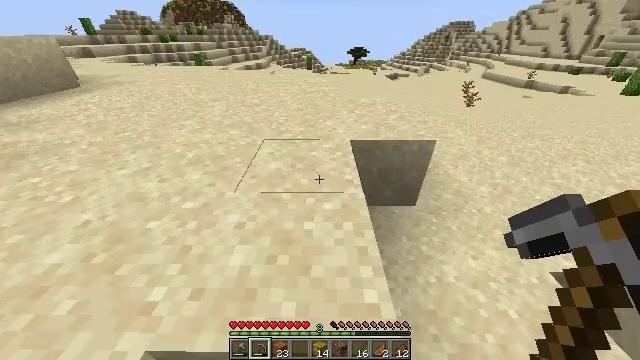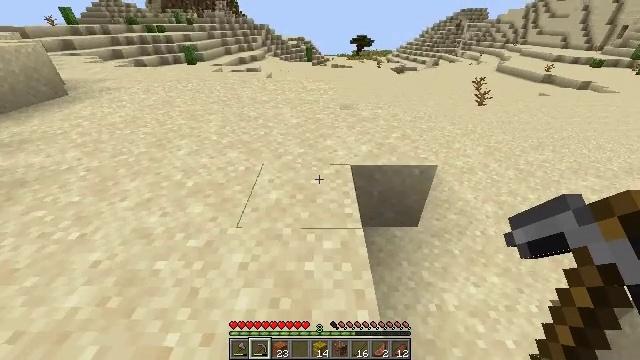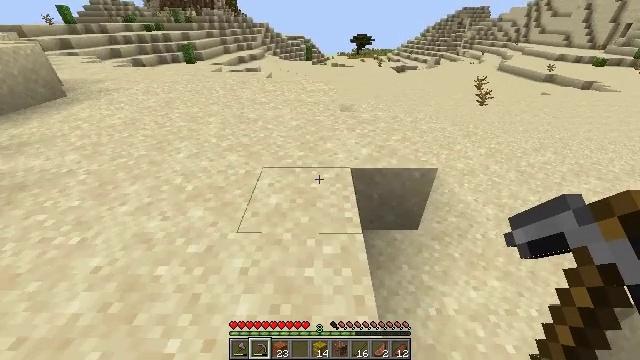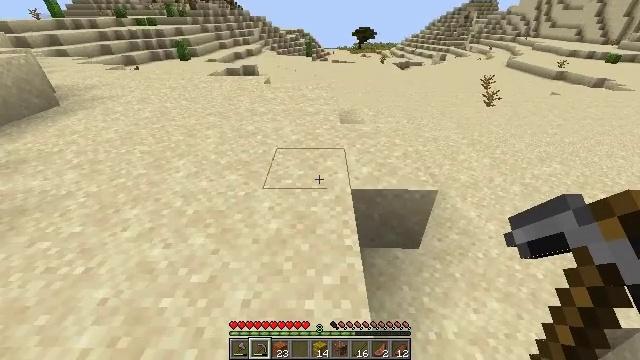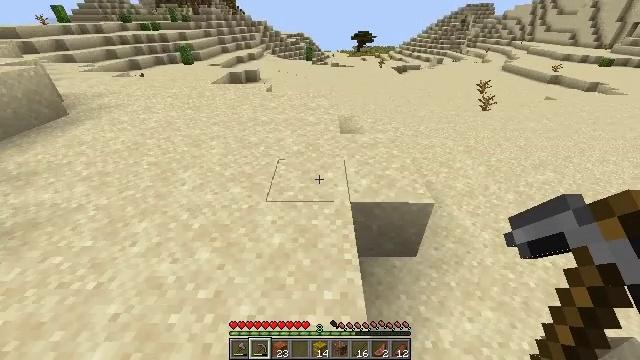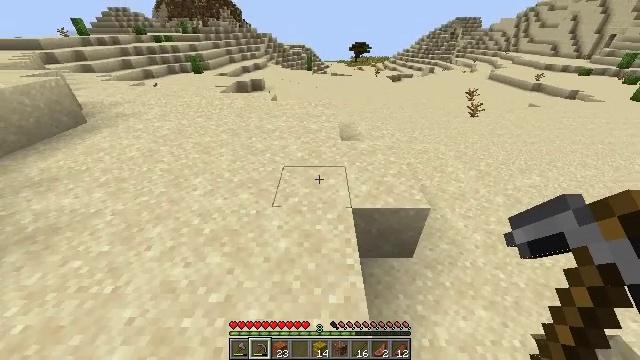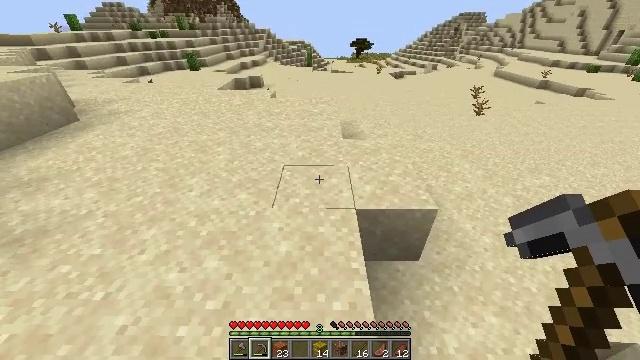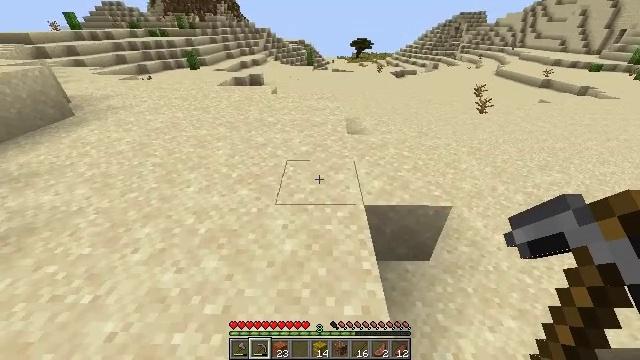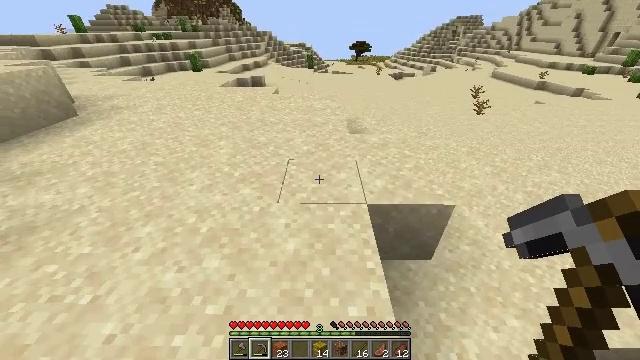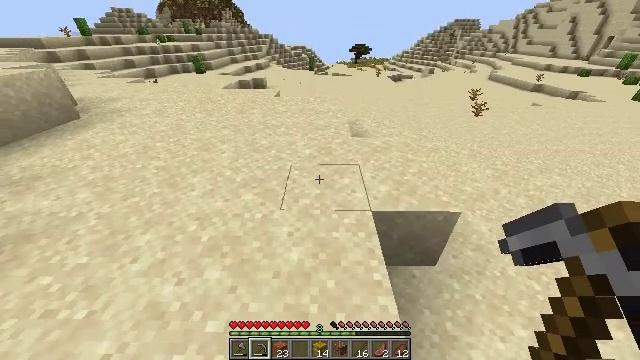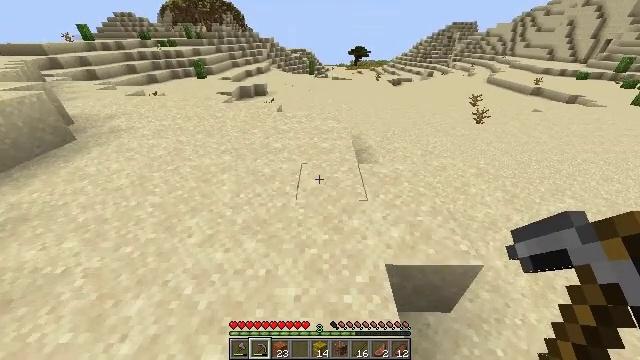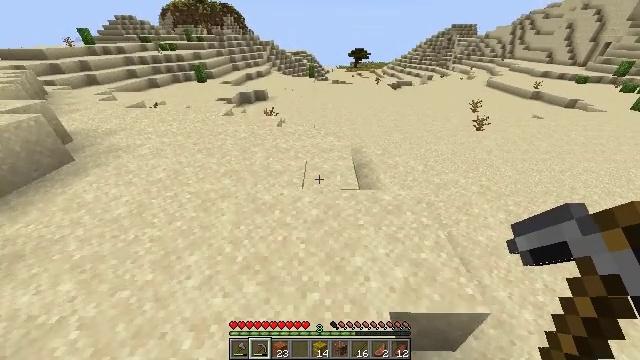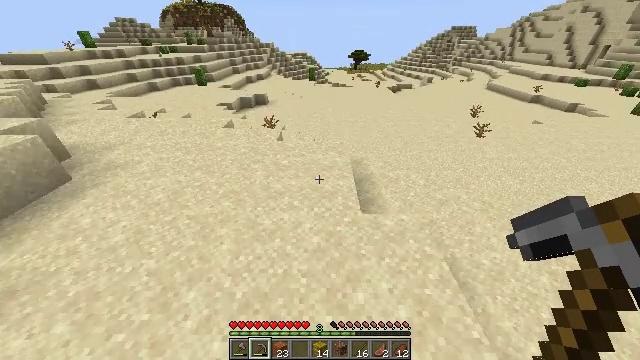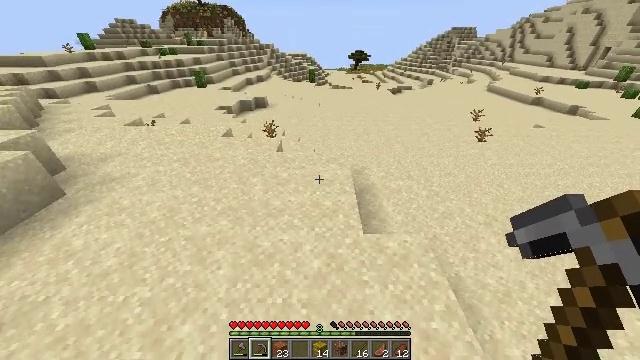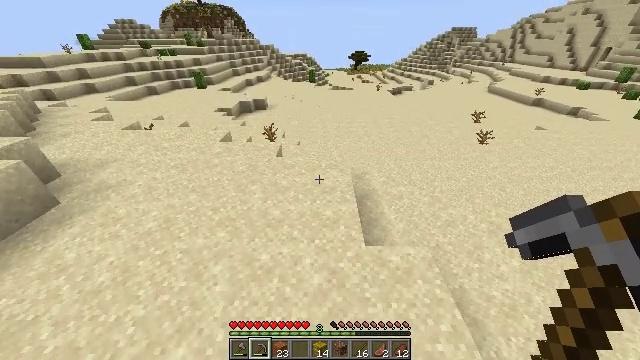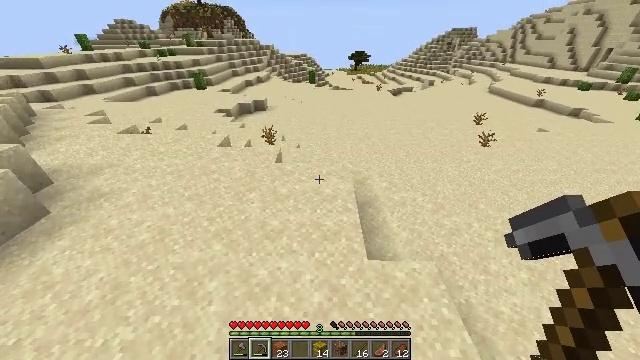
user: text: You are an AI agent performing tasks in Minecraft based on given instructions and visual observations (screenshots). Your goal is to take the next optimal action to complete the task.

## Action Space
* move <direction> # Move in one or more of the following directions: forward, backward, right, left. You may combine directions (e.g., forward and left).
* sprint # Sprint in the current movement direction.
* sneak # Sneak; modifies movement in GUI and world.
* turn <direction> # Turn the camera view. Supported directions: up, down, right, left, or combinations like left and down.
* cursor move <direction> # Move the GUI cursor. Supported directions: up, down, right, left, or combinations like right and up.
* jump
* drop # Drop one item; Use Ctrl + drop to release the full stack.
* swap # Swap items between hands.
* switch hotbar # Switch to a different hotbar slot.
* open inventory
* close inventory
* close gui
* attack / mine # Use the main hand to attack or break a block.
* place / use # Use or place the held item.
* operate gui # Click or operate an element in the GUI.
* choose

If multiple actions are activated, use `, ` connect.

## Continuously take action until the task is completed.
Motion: motion action
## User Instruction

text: Gather a dead bush.
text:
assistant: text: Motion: move forward, sprint, jump
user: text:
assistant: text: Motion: move forward, sprint, jump
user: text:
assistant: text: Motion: move forward, sprint, jump
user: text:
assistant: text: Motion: move forward and move left, sprint, jump
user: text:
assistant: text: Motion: move forward and move left, sprint, jump
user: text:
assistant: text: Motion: move forward and move left, sprint, jump
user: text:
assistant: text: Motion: move forward and move left, sprint, jump
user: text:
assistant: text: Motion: move forward, sprint, jump
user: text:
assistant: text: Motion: move forward, sprint, jump
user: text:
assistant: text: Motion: move forward, sprint, jump
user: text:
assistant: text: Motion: move forward, sprint, jump
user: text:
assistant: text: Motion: move forward, sprint, jump
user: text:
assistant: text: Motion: move forward, sprint, jump
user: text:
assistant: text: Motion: move forward, sprint, jump
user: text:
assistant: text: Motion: move forward, sprint, jump
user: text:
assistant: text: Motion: move forward, sprint, jump
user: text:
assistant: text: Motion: move forward, sprint, jump
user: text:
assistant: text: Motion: move forward, sprint, jump
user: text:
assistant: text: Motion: move forward, sprint, jump
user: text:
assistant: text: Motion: move forward, sprint, jump
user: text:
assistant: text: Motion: move forward, sprint, jump
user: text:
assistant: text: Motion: move forward, sprint, jump
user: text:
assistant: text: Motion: move forward, sprint, jump
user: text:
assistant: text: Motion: move forward, sprint, jump
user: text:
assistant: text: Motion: move forward and move left, sprint, jump
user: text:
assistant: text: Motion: move forward and move left, sprint, jump
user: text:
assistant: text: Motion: move forward and move left, sprint, jump
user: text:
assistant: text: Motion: move forward and move left, sprint, jump
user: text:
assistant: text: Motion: move forward and move left, sprint, jump
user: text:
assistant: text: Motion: move forward and move left, sprint, jump